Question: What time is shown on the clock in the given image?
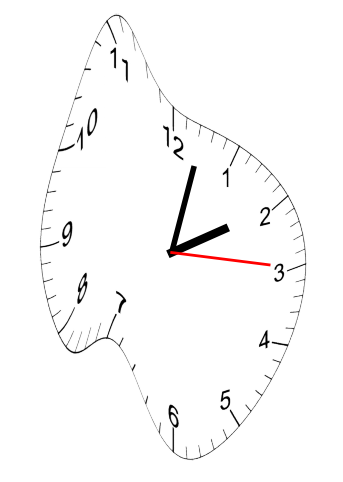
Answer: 02:02:15